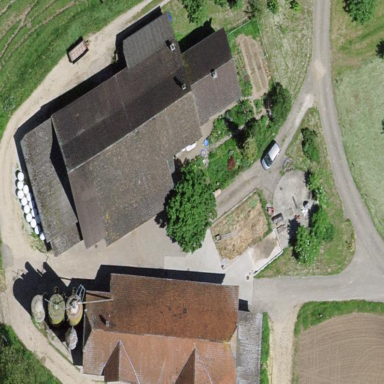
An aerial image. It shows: Farmyard area.